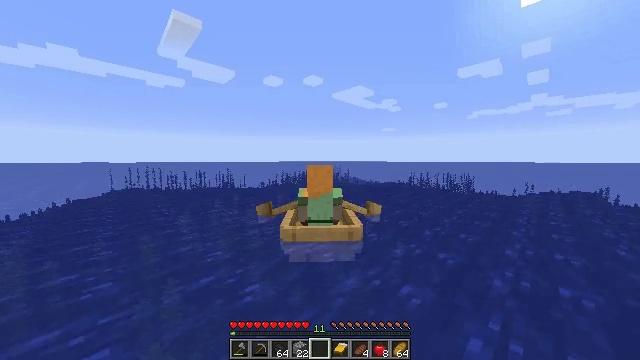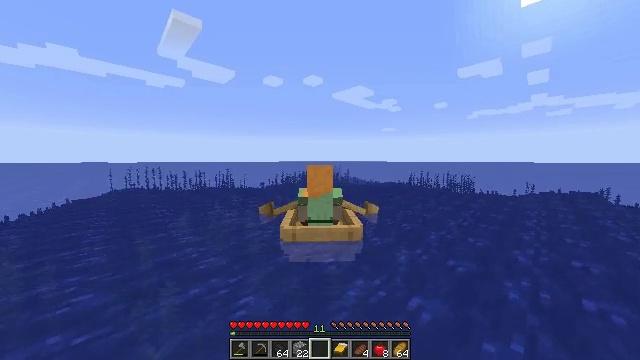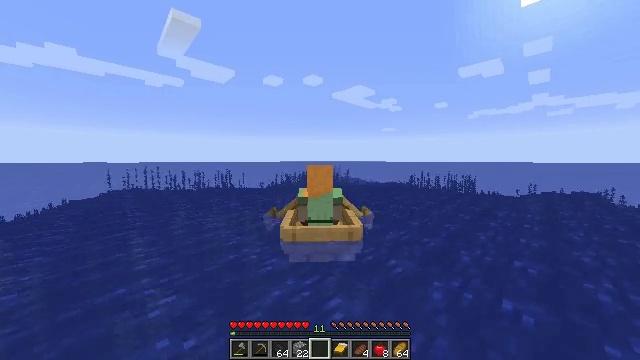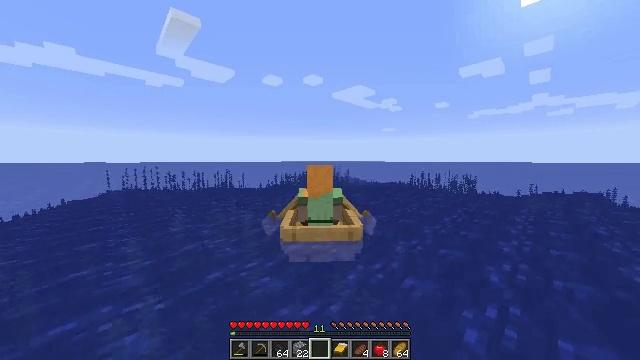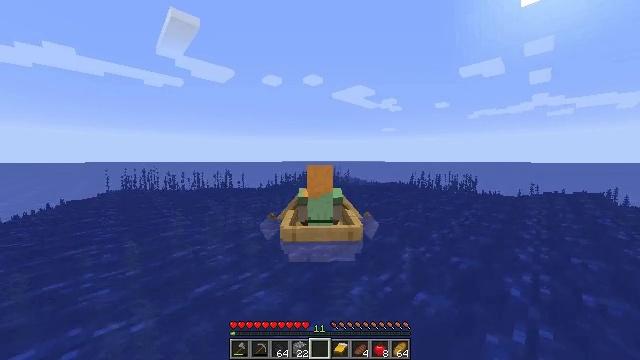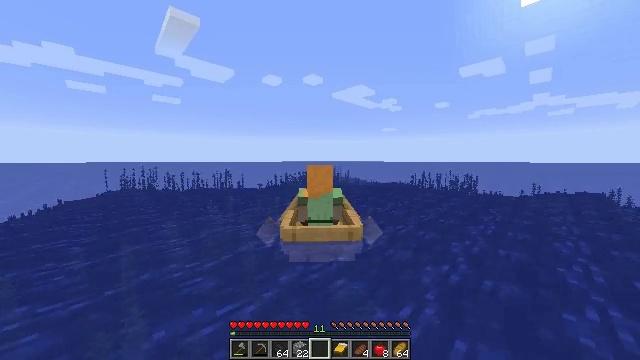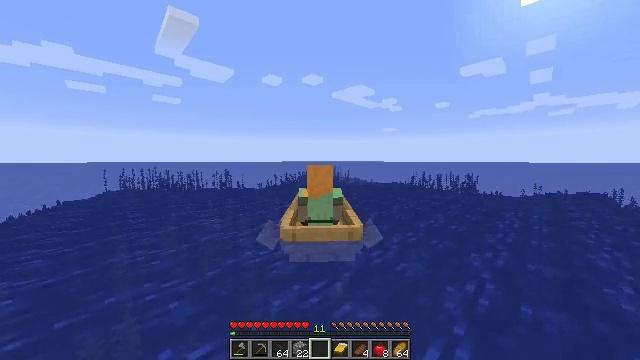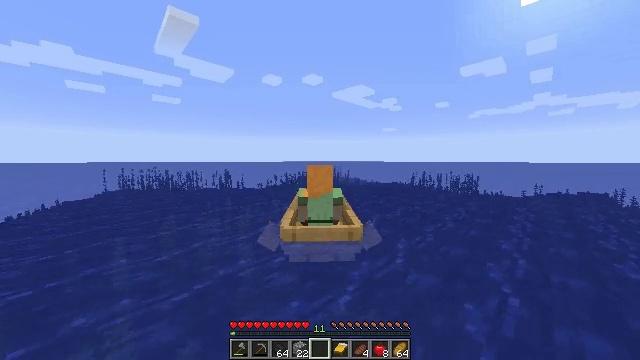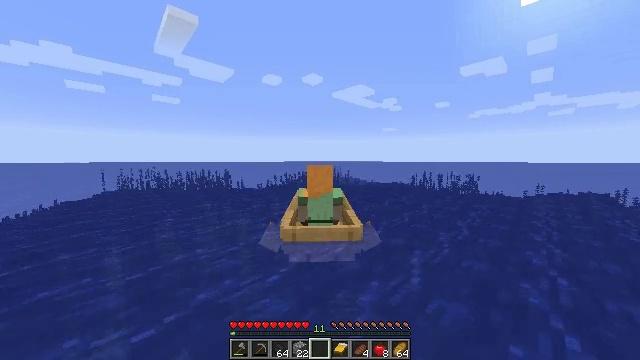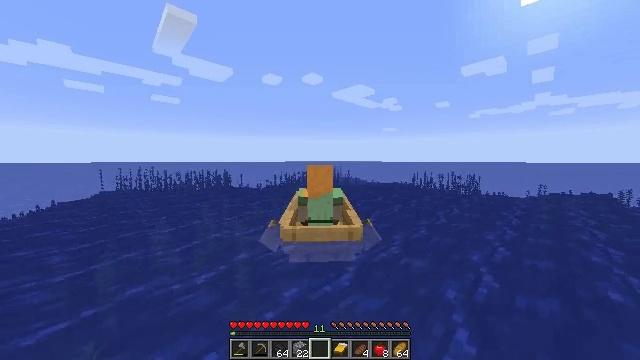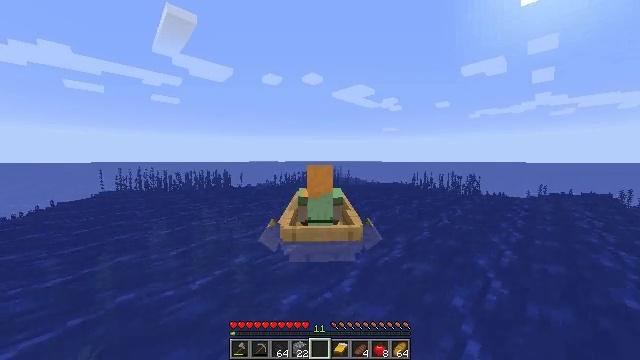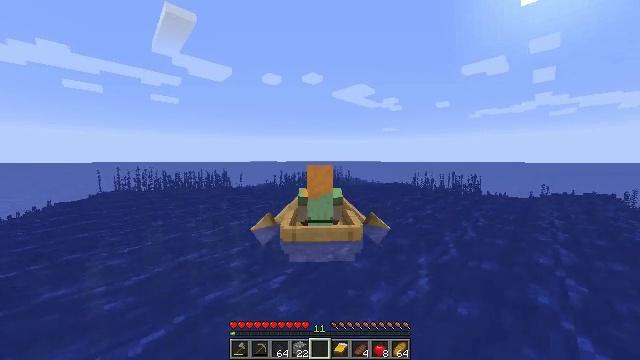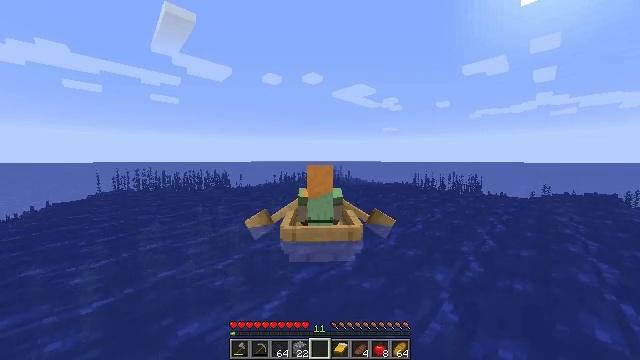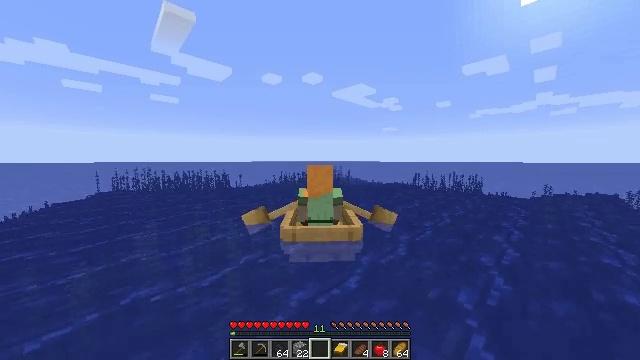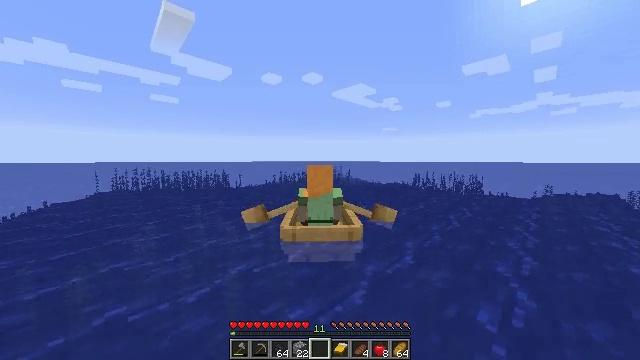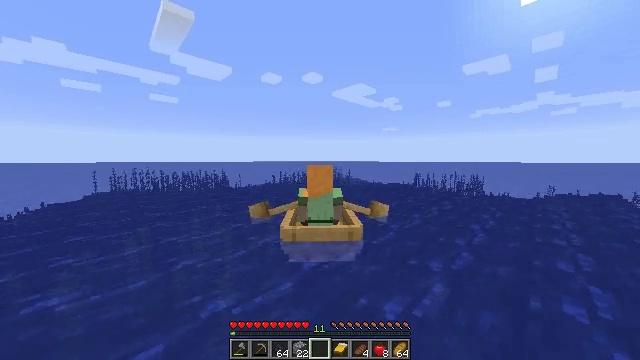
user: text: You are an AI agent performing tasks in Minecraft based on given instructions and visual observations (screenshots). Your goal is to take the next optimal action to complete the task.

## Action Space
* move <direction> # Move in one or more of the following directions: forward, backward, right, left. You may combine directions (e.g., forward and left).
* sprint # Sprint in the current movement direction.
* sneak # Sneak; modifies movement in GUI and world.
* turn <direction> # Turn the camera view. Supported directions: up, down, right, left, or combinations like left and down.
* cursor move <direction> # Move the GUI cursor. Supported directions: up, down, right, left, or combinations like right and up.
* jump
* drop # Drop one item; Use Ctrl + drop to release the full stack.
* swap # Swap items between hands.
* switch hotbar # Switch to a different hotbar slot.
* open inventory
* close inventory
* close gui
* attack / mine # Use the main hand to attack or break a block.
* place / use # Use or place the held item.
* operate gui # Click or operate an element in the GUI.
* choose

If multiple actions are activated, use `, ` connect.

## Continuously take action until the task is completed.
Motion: motion action
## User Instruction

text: Attack the underwater area to get tall seagrass.
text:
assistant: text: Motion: move forward, sprint
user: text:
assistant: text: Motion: move forward, sprint
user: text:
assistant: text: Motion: move forward, sprint
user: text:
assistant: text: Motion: move forward, sprint
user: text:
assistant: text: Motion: move forward, sprint
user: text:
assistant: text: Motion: move forward, sprint
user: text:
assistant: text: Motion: move forward, sprint
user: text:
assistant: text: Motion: move forward, sprint
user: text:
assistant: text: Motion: move forward, sprint
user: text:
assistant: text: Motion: move forward, sprint
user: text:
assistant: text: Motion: move forward, sprint
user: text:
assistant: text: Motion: move forward, sprint
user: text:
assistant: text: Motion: move forward, sprint
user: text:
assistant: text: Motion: move forward, sprint
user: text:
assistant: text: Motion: move forward, sprint
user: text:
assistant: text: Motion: move forward, sprint
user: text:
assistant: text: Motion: move forward, sprint
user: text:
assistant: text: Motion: move forward, sprint
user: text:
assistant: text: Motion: move forward, sprint
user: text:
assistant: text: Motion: move forward, sprint
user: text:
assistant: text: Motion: move forward, sprint
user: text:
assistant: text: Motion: move forward, sprint
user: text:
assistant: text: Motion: move forward, sprint
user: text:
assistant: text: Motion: move forward, sprint
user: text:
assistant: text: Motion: move forward, sprint
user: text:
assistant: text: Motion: move forward, sprint
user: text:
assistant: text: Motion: move forward, sprint
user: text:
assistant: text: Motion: move forward, sprint
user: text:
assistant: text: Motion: move forward, sprint
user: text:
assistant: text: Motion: move forward, sprint